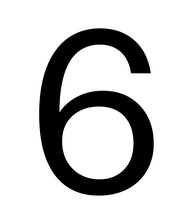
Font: InstrumentSans_Regular